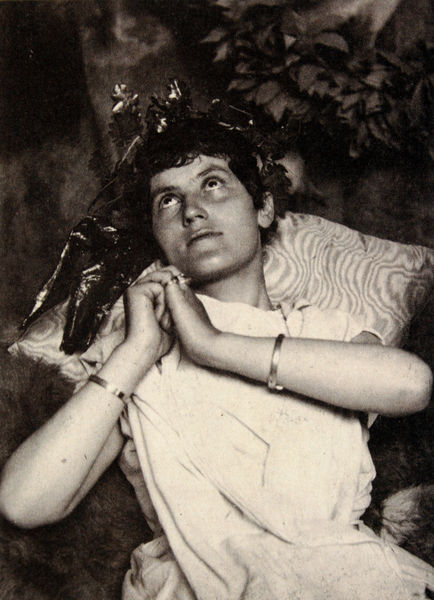
Titel: "La Sybille en Extase", Suggestionsexperimentmit Lina Matzinger im Atelier Albert von Kellers
Künstler: Maximilian Höhn
Institution: Privatbesitz
Schlagwörter: blätter, flügel, himmel, mann, weiß, zola, braun, finger, frau, frisur, geste, grau, kleid, ohr, schmuck, schwarz, blick, arme, augen, federn, gesicht, haarschmuck, silber, hände, gewand, haare, pflanze, pflanzen, theater, locken, ohren, engel, fell, lächeln, sofa, liegen, kissen, gefaltet, polster, verkleidung, brauen, pupillen, uhr, junge, liegend, ring, schauspiel, foto, fotografie, photographie, ringe, kupfer, schwarzweiß, haarkranz, beten, gebet, kranz, lorbeerkranz, photo, rolle, armband, armreif, jüngling, toga, griechisch, hermes, hoffnung, schauspieler, aufnahme, römisch, armreife, verzückt, zebra, somnambul